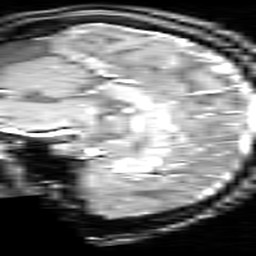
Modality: inplaneT1
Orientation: sagittal
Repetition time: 0.2 s
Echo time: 0.0036 s